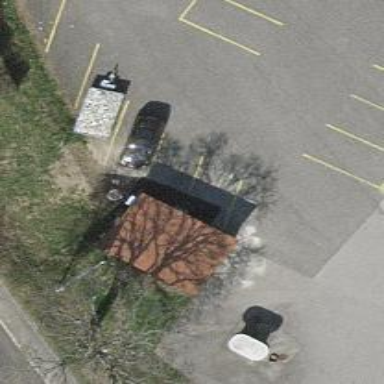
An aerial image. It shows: Charging station.